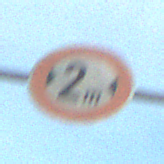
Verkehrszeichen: TatsaechlicheBreite2
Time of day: MorningAfternoon
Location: Outdoor (Urban)
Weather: PartlyCloudy
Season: NotSpecified
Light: Natural